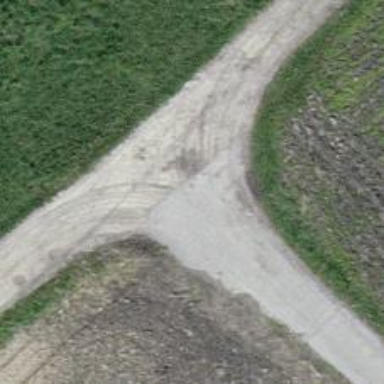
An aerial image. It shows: Gravel track with grade3 tracktype.